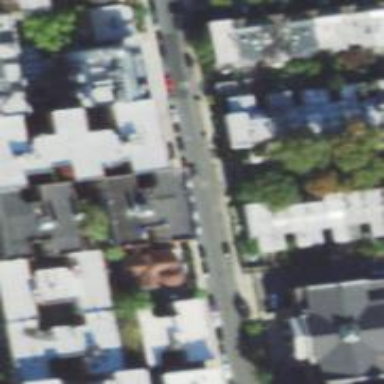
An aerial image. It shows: Residential road with asphalt surface and separate sidewalk.